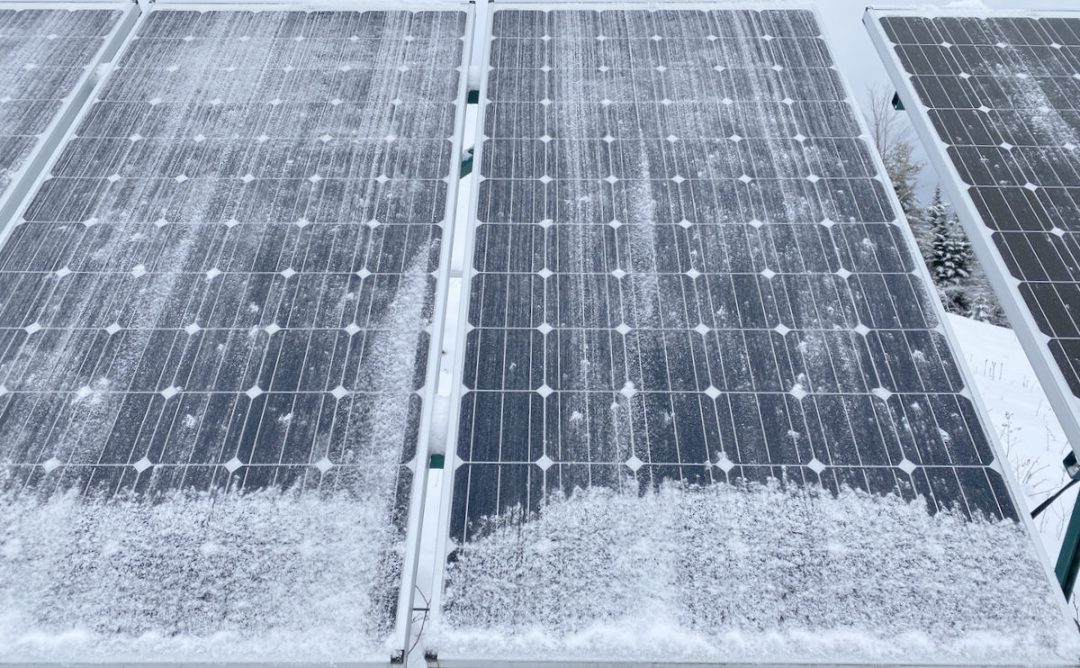
Label: Snow-Covered